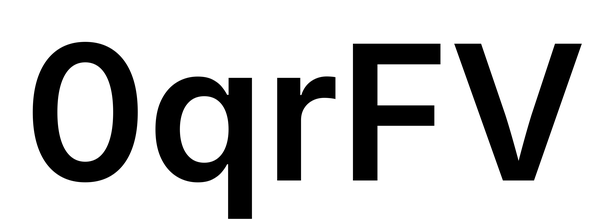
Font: Inter_SemiBold